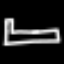
Label: bed